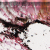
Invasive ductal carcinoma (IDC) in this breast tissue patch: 0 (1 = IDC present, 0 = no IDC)